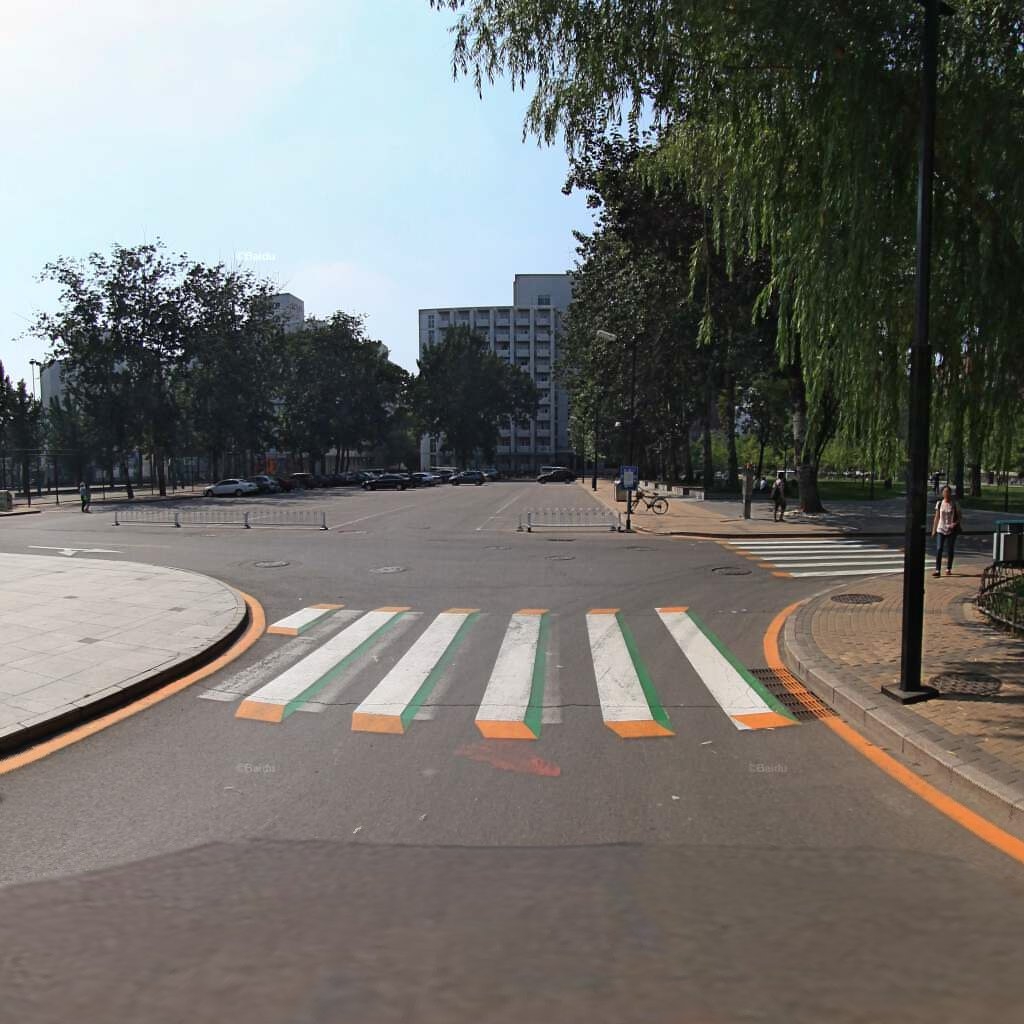
Region: Haidian
Road damage annotations: transverse crack, manhole cover, manhole cover, manhole cover, manhole cover, manhole cover